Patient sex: F
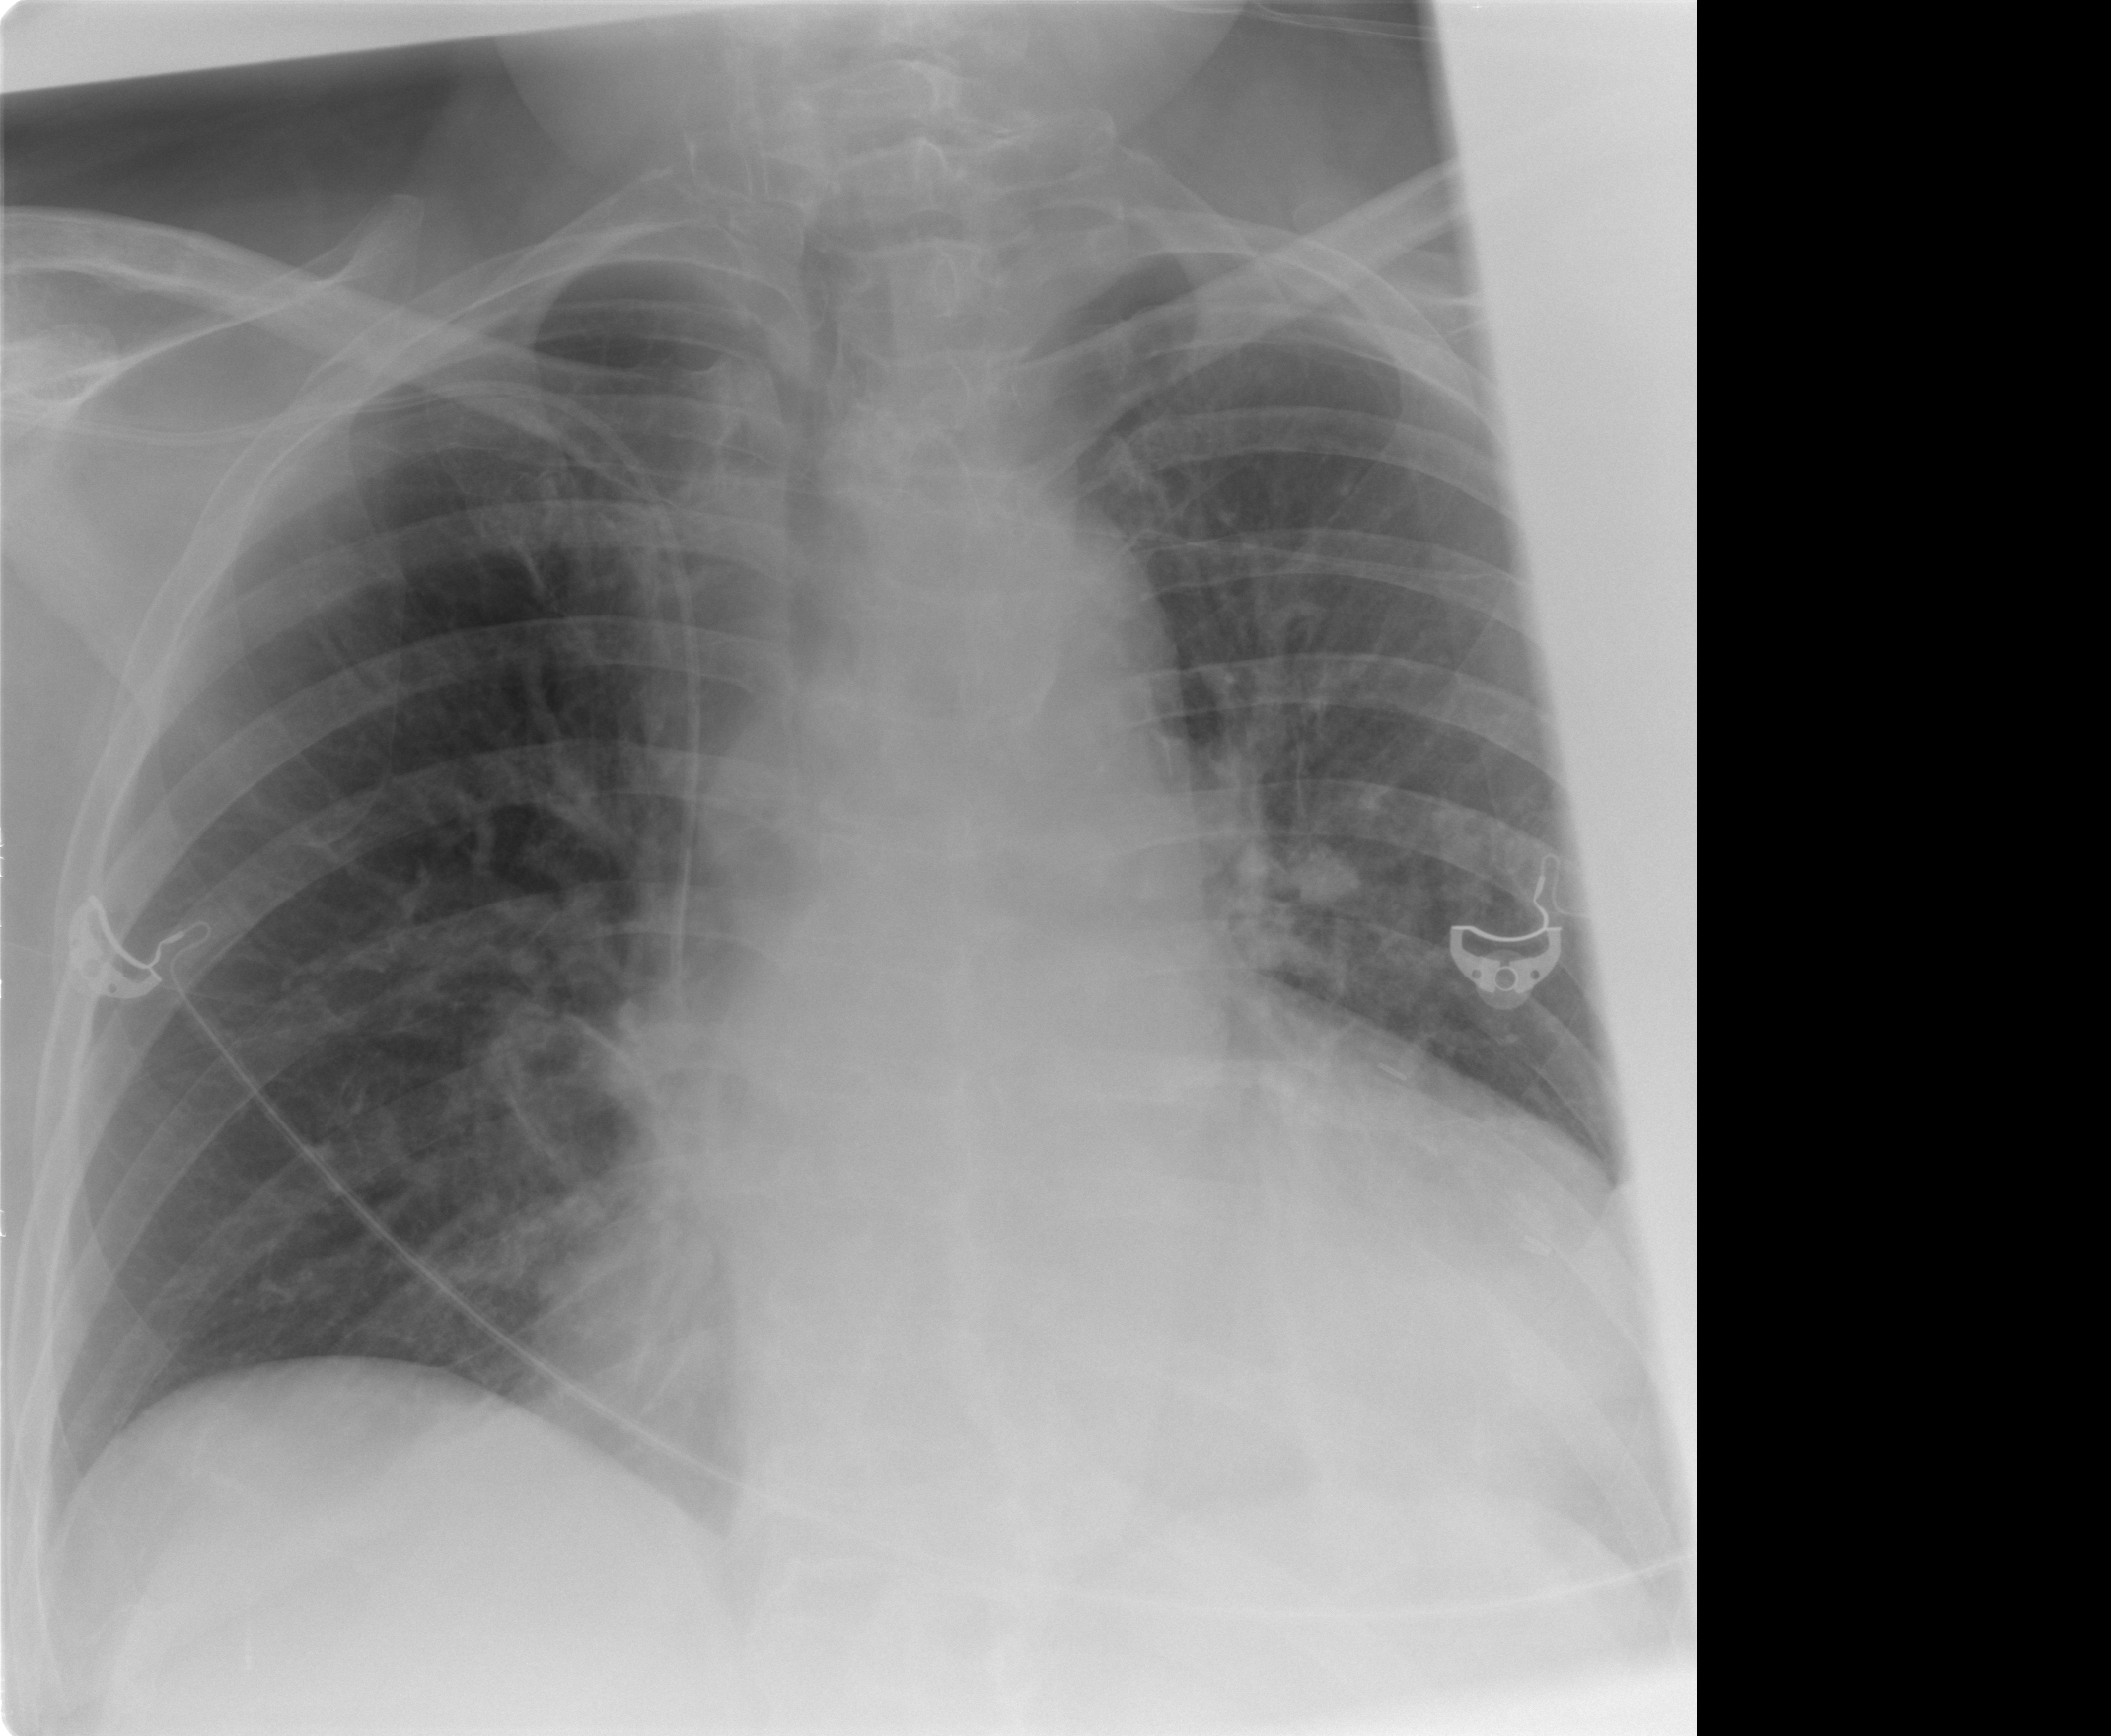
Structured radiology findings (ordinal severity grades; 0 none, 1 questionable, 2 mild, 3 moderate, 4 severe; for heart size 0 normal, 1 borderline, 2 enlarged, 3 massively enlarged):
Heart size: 2
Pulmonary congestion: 2
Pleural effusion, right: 0
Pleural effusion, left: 0
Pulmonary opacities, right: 0
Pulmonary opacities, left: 0
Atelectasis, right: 0
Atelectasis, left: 0